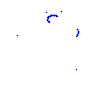
Particle: proton